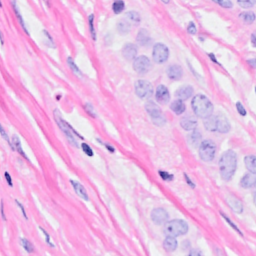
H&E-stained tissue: Breast